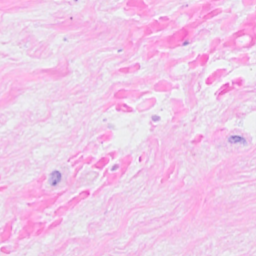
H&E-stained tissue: Breast